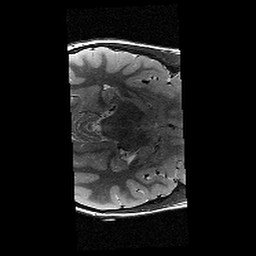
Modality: T2w
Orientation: axial
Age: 9
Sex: female
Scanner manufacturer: siemens
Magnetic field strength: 3 T
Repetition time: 9.23 s
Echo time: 0.067 s